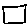
Label: square